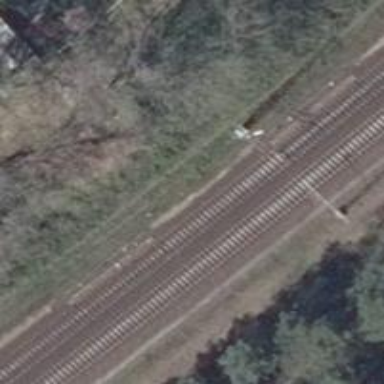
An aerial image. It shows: Railway switch with the turnout on the left side.